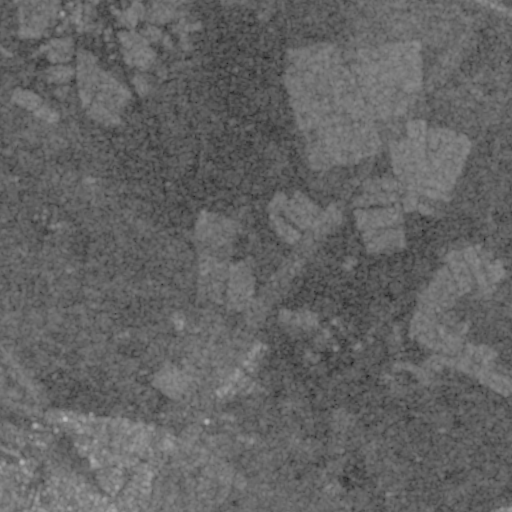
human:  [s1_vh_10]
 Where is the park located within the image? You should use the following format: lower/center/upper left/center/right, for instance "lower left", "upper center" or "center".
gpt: The park is located in the lower left of the image.
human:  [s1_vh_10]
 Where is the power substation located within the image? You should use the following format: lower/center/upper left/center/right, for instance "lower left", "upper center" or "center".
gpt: The power substation is located in the lower left of the image.
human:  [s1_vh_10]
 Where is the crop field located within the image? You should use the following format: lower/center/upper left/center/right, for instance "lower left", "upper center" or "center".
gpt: There is no crop field in the image.

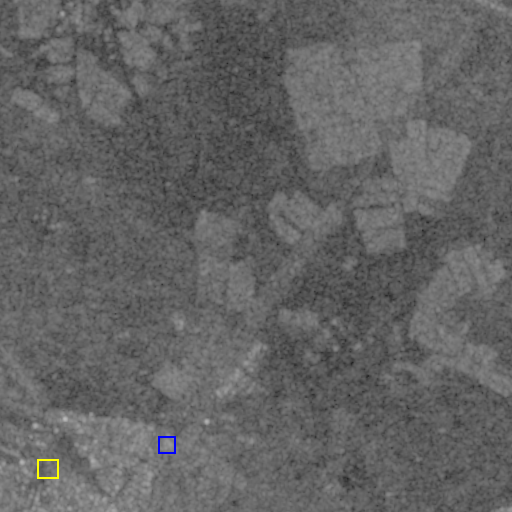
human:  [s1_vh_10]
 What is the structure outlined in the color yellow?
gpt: The structure outlined in yellow is a park.
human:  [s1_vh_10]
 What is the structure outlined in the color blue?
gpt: The structure outlined in blue is a power substation.
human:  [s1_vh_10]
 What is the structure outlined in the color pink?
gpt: There is no pink outline.